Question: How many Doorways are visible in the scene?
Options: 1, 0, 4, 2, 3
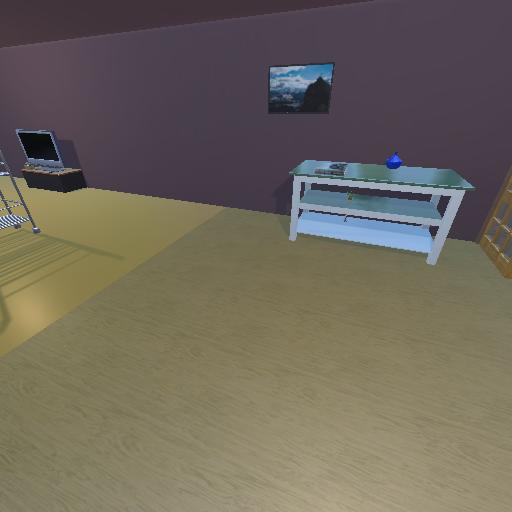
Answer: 1